В 1844 году выдающийся математик и астроном Бессель обнаружил, что собственное (не связанное с движением земного наблюдателя) движение Сириуса происходит примерно по синусоиде (см. рис) с максимальным угловым отклонением от прямолинейного пути $\alpha = 2.3''$ и периодом $T=50~лет$. Бессель предположил (через 18 лет это было подтверждено прямыми наблюдениями), что искривление пути Сириуса вызывается наличием спутника - более слабой звезды.
Найдите отношение массы $m$ спутника (Сириуса В) к массе Солнца $M_С$, если масса основной звезды (Сириуса А) $M=2.3~M_С$. Известно, что радиус земной орбиты $R_0$ виден с Сириуса под углом $\beta =0.376''$. Считать, что орбиты компонент Сириуса круговые, а плоскость орбит перпендикулярна направлению от Солнечной системы к Сириусу.
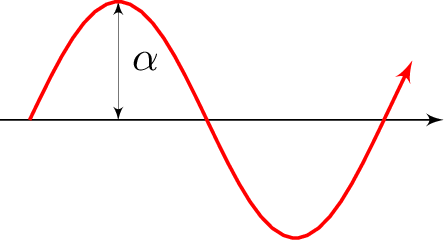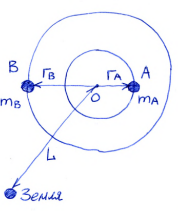
Решение: $$\left\{\begin{array}{l}\frac{G m_A m_B}{\left(r_A+r_B\right)^2}=\Omega^2 r_A m_A ~(1) \\\frac{G m_A m_B}{\left(r_A+r_B\right)^2}=\Omega^2 r_B m_B~(2)\end{array}\right.$$$\Omega$ — угловая скорость вращения Сириусов относительно точки $O$Отсюда следует:$$~(1)~и~(2)\Rightarrow \Omega^2 r_A m_A=\Omega^2 r_B m_B \Rightarrow \frac{r_A}{r_B}=\frac{m_B}{m_A}.$$По условию $T=\frac{2\pi}{\Omega}=50~лет\Rightarrow \Omega=\frac{2\pi}{T}$.$$(1)\Rightarrow\frac{G m_B}{\left(r_A+r_B\right)^2}=\Omega^2 r_A\\(2)\Rightarrow\frac{G m_A}{\left(r_A+r_B\right)^2}=\Omega^2 r_B\\\Downarrow \\\frac{G\left(m_A+m_B\right)}{\left(r_A+r_B\right)^2}=\Omega^2\left(r_A+r_B\right) \Rightarrow \\\Rightarrow \frac{G\left(m_A+m_B\right)}{\left(r_A+r_B\right)^3}=\Omega^2~(3).$$$m_A=2.3 M_C=\mu_A \cdot M_C, \quad \mu_A=2.3$.$m_B=\mu_B M_C, \quad \mu_B$ требуется найти.Пусть $L$ — расстояние от земли до центра масс $O$ системы Сириус $A$ — Сириус $B$. Тогда $$r_A\approx L\alpha \\r_B=\frac{r_A \cdot m_A}{m_B}=L \alpha \cdot \frac{\mu_A}{\mu_B}$$Подставляя в $(3)$, получим: $$\frac{G\left(\mu_A+\mu_B\right) M_C}{L^3 \cdot \alpha^3 \cdot \frac{\left(\mu_A+\mu_B\right)^3}{\mu_B^3}}=\Omega^2~ (4)$$$\frac{G M_c M_3}{R_0^2}=\omega^2 M_3 R_0$ — уравнение движения земли вокруг Солнца, $\omega=\frac{2 \pi}{T_0}$, где $T_0=1~год$.$$\frac{G M_c}{R_0^3}=\omega^2~ (5) .$$По условию $\beta \approx \frac{R_0}{L} \Rightarrow L=\frac{R_0}{\beta}$.Подставляем в $(4)$: $$\frac{G \mu_B^3\left(\mu_A+\mu_B\right) M_C \beta^3}{R_0^3 \alpha^3\left(\mu_A+\mu_B\right)^3}=\Omega^2.$$Используя $(5)$, получим$$\frac{\mu_B^3 \beta^3}{\alpha^3\left(\mu_A+\mu_B\right)^2}=\frac{\Omega^2}{\omega^2}=\left(\frac{T_0}{T}\right)^2 .$$Подставляя численное значение, получим $$\frac{\mu_B^3}{\left(2.3+\mu_B\right)^2}=0.092 .$$Решая уравнение на калькуляторе, найдем $\mu_B\approx1.0$.
Ответ: $m_B\approx M_C$
Темы:
T, Механика, Всероссийские, Астрономия, Движение по орбите